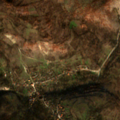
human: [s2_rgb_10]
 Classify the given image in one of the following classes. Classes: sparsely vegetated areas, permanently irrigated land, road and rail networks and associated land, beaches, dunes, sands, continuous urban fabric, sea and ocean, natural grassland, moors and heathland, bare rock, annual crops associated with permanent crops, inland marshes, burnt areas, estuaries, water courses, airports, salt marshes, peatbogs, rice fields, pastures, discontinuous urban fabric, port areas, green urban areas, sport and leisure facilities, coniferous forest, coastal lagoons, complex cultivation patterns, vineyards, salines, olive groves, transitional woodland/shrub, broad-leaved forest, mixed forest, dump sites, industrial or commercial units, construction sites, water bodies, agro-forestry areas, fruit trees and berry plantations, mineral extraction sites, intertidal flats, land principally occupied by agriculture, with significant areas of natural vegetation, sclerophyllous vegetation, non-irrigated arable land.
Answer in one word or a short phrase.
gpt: complex cultivation patterns, land principally occupied by agriculture, with significant areas of natural vegetation, natural grassland, transitional woodland/shrub